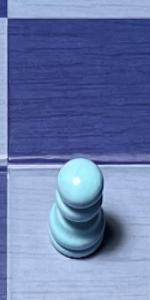
Label: Pawn_White